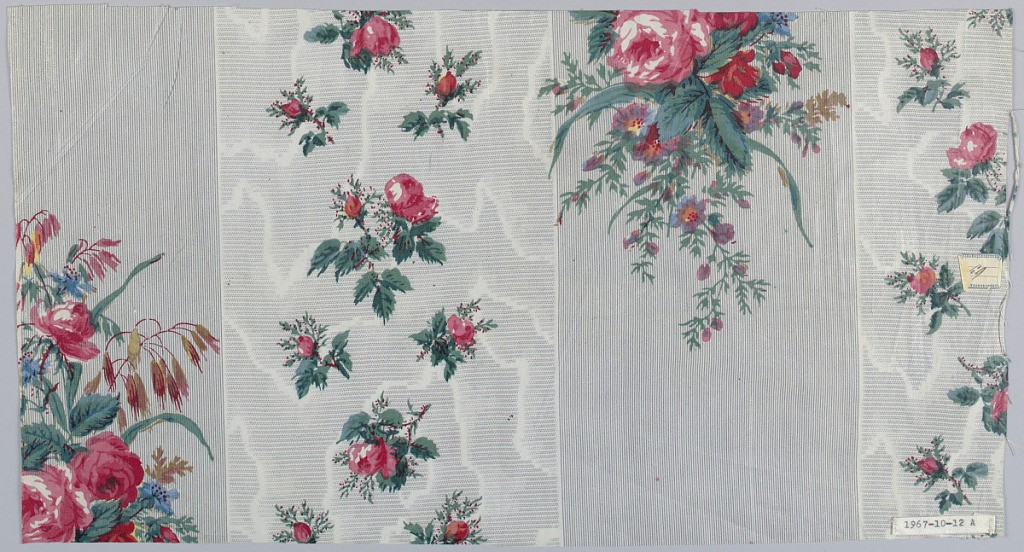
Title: Textile
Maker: Schwartz-Huguenin
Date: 1851–63
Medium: cotton Technique: printed by engraved roller on plain weave
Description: Three pieces, same ground design but different floral patterns. Ground printed , probably by Molette, in two wide stripes in grey, one in very narrow pin stripe, one in horizontal bars of minute dots with moire effect in white. A) Floral pattern in one stripe of rose cluster, small detached  roses in other. B) Different rose cluster. C) Long spray of roses and cream-colored flowers and smaller clusters.